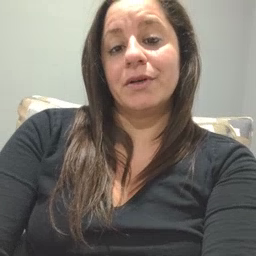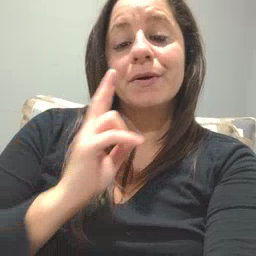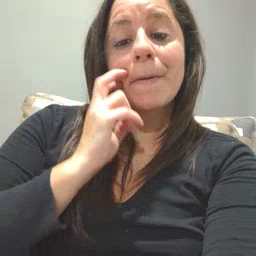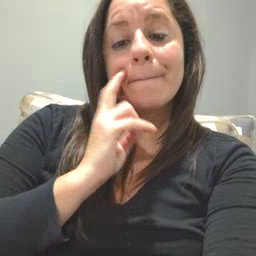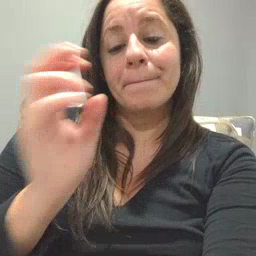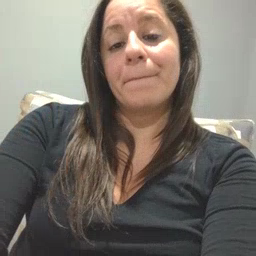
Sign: gum